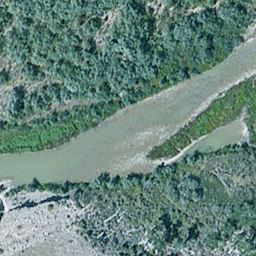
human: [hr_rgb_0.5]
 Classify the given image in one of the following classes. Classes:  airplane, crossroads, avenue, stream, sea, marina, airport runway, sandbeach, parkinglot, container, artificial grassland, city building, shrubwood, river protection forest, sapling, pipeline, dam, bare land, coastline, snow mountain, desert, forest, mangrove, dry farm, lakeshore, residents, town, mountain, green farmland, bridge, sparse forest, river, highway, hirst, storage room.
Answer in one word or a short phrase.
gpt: river